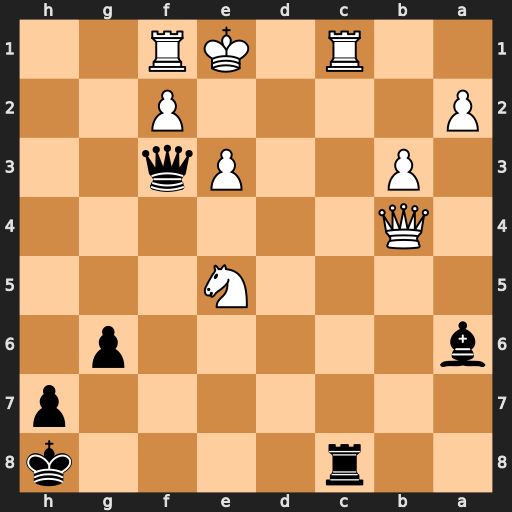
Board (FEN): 2r4k/7p/b5p1/4N3/1Q6/1P2Pq2/P4P2/2R1KR2
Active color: b
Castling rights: -
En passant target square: -
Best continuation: Qe2#